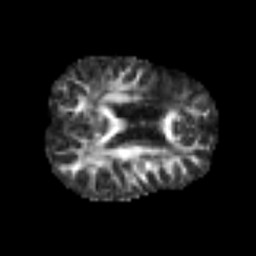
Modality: FA
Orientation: axial
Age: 56
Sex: male
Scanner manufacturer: siemens
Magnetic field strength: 3 T
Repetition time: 6.1 s
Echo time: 0.101 s